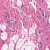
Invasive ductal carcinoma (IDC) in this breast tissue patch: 0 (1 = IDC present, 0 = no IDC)